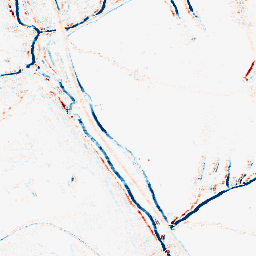
Category: morphological
Decomposition family: morphological_rect
Decomposition parameters: operation: average
width: 5
height: 3
Upsampling method: sinc_blackman
Upsampling parameters: scale: 2
kernel_size: 8
Upsampling scale: 2